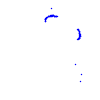
Particle: proton